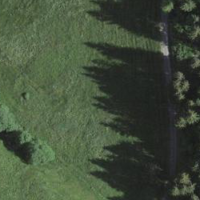
EUNIS habitat code: 24
Species observed at this site:
Narcissus poeticus